Question: I'm experiencing strange white space when loading Smarty templates in a Prestashop installation. It happened without me noticing it so I can't trace it back to a specific change.
It seems to happen just before the include and generates some empty space in the browser.

Here is a sample of the HTML where this whitespace occurs:
<URL>
Moving your cursor in the file you will notice the blank character just after the #main div and somewhere before the #customization div.
Looking in forums, some posts talk about the Byte Order Mark being outputted.
Aside from moving a comment through every line of Prestashop to try to find a needle in a haystack, is there perhaps a more intelligent approach to finding the rogue characters. Perhaps a function which allows me to pinpoint at what line of what file that line of the output is generated.
Thank you
An yes I will install an SVN
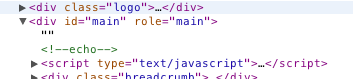
Answer: I've found the solution. The file had been saved with the Byte Order Mark (BOM).
I have found a Coda plugin to remove the BOM from PHP files in Coda. Saving the file "Without byte order mark" effectively got rid of extra white space being outputted to the browser.
The plugin can be found <URL> and is called Write UTF BOM.